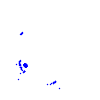
Particle: pion